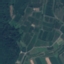
Land use / land cover class: PermanentCrop